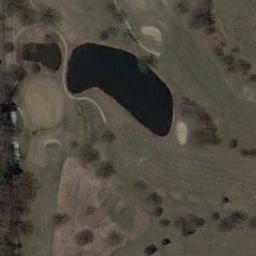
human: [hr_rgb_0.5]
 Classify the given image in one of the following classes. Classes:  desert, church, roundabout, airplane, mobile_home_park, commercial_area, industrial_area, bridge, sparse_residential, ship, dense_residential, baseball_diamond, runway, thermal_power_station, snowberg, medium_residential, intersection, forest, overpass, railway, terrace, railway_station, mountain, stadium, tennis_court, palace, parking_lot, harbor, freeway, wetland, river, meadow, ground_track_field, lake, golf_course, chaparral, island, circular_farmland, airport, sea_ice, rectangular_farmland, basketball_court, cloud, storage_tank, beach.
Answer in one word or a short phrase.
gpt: golf_course